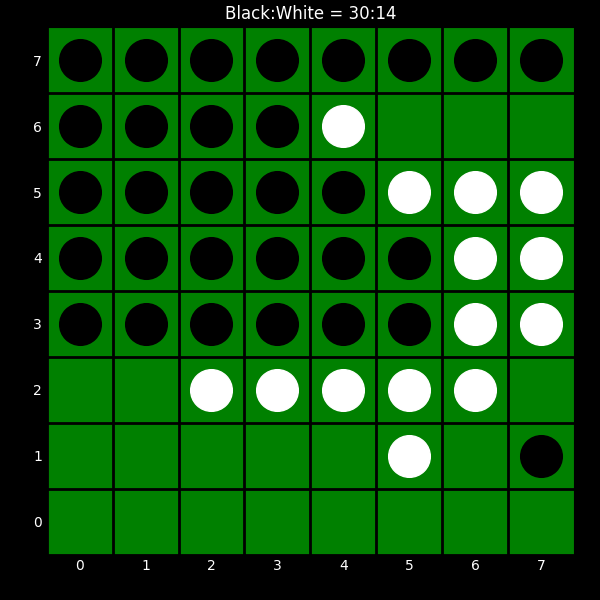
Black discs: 30
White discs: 14